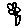
Label: flower